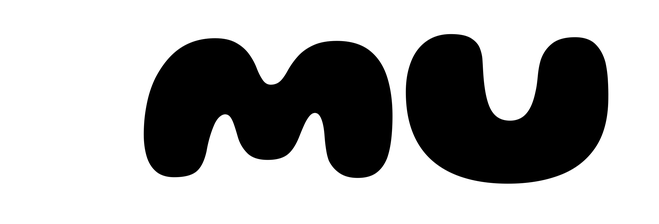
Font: Gluten_ExtraBold